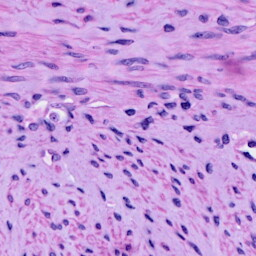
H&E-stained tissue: Cervix